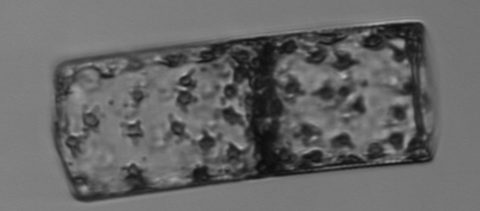
Label: Guinardia_flaccida